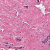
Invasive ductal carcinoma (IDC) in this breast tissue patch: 0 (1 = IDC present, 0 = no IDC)